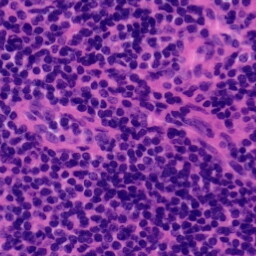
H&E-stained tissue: Tonsil